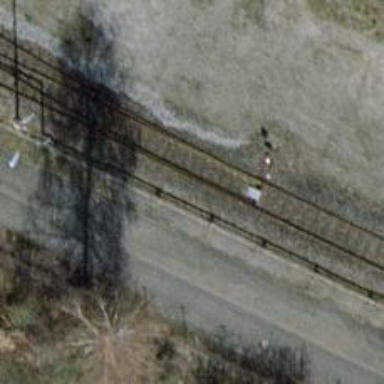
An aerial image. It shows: Railway switch.